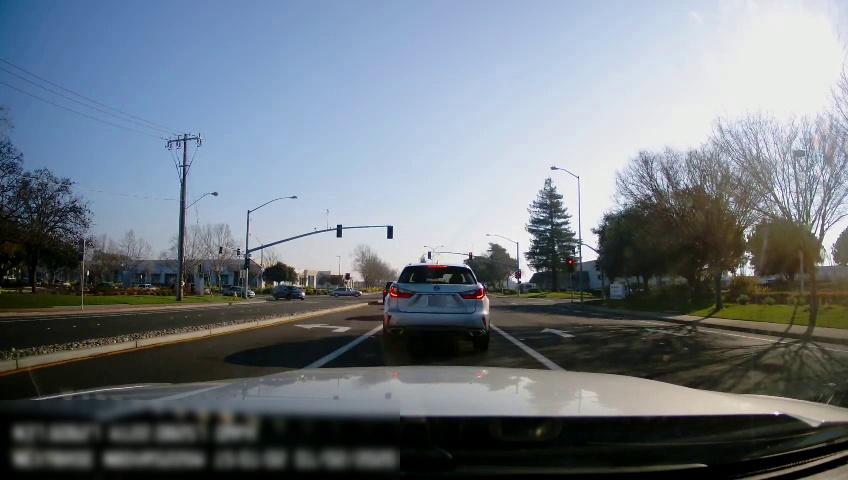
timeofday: Day
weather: Sunny
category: Drivable Space
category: Drivable Space
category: Vehicles | SUV
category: Vehicles | SUV
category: Vehicles | SUV
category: Vehicles | Car
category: Vehicles | Car
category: Lanes | Current Lane
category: Lanes | Alternate Lane
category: Lanes | Current Lane
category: Lanes | Alternate Lane